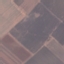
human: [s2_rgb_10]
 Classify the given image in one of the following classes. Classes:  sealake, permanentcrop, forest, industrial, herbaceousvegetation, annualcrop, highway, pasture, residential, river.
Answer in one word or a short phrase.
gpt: AnnualCrop